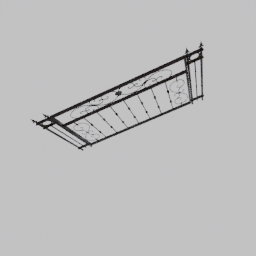
Label: architecture